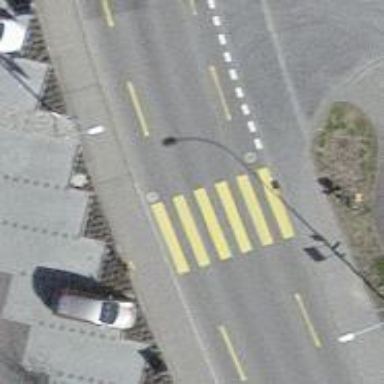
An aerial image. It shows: Uncontrolled zebra crossing with notable zebra markings.